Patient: sex F, age 59
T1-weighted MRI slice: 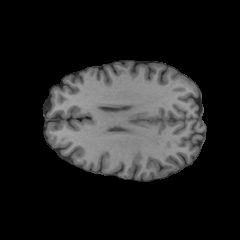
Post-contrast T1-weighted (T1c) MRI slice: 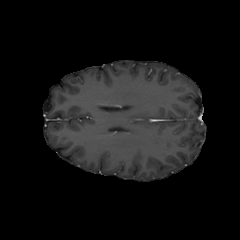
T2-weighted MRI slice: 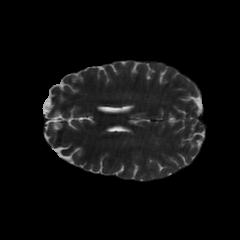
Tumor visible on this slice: no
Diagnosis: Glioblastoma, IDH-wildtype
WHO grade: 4